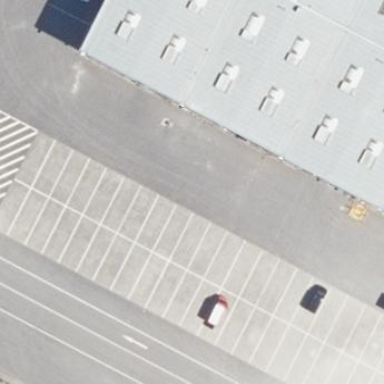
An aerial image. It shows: Parking area with surface.